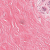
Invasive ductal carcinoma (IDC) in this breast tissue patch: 0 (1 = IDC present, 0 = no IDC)